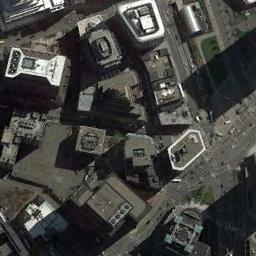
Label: commercial_area